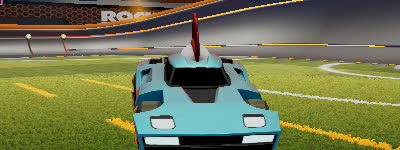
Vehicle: breakout